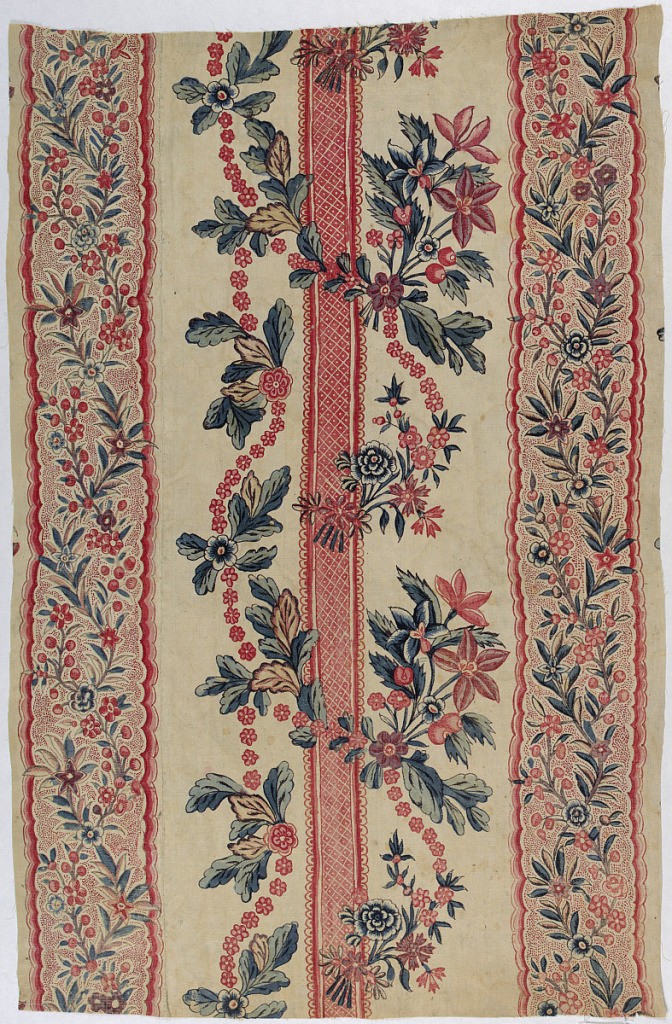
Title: Textile
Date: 1750–1800
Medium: cotton Technique: mordants for 2 reds, purple and black applied by pen and brush; madder dyed; blue and yellow added by brush; chintz on plain weave
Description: Lace-like bands and floral stripes.